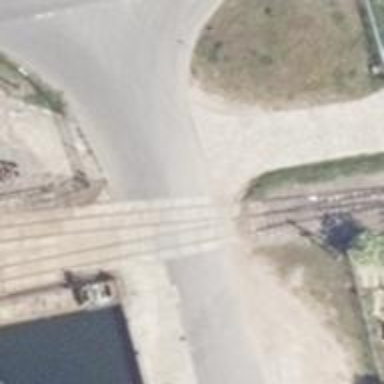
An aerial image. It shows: Level crossing along the railway.